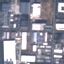
Land use / land cover: Industrial